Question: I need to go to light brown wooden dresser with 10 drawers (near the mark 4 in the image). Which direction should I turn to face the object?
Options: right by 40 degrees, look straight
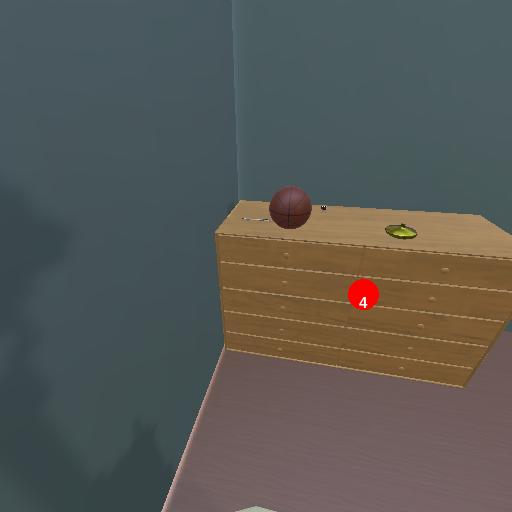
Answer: right by 40 degrees